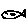
Label: fish